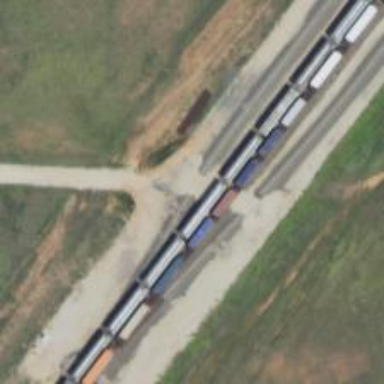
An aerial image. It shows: Railway siding for service.